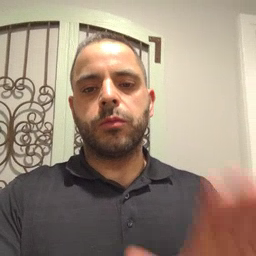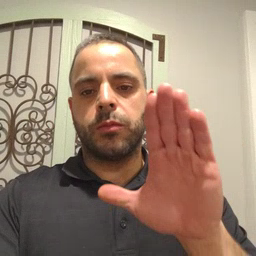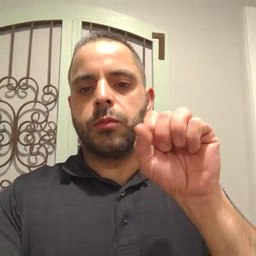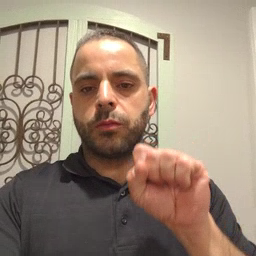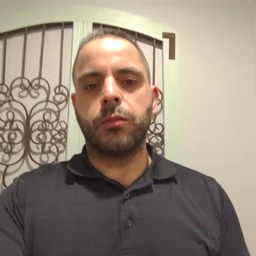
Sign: mitten